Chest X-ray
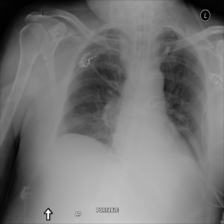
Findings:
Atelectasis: negative
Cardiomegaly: negative
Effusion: negative
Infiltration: negative
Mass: negative
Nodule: negative
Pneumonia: negative
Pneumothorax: negative
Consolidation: negative
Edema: negative
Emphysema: negative
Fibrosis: negative
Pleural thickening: negative
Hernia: negative